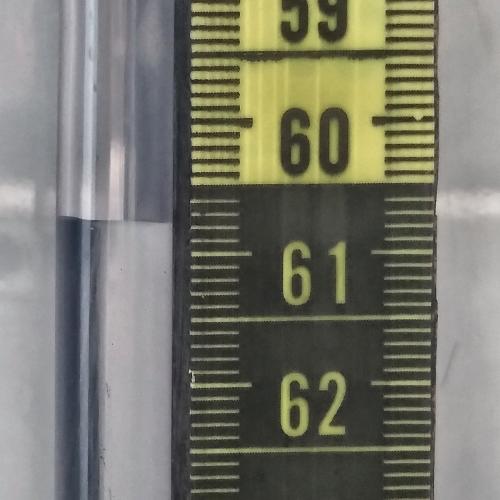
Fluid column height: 60.8 cm